Question: At the moment I am working on a prototype racing game, with an aim to get as close to 3D graphics, without having to use Flash Player 11 and/or DirectX. For this, I opted to use RotationX, RotationY and RotationZ to give me the desired effects. In order to make buildings become 3D, I created four instances of the same object and rotate/index them appropriately.
This works great, until there comes a point where there are a lot of these rotation objects on stage - Then the issues start with performance. Namely, there is none.
An example is here:
<URL>
If you follow the track around you will see that performance becomes progressively worse the more that is on stage.
Stages that I have taken to try and rectify this include:
1) Disabling Z sorting - This gave no increase in performance (to my surprise)
2) Disabling object RotationZ to follow the camera - Again, no increase in performance
3) Swapping Vector graphics for Bitmap graphics - Sadly again, no increase in performance
What exactly is causing these dramatic performance hits?
Is it just that having this many objects with 3D rotation on the stage?

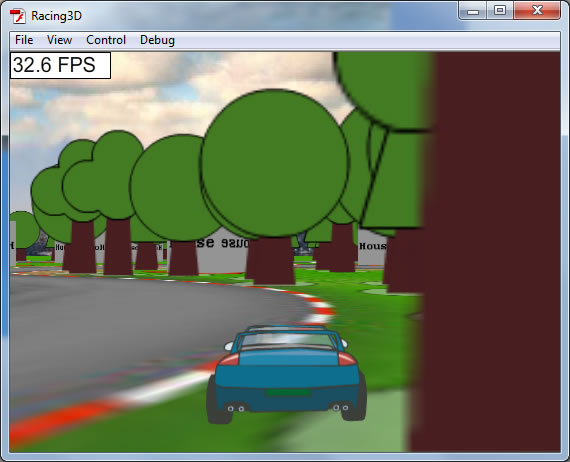
Answer: To answer my own question here, in case somebody ever gets into a similar pickle:
The problem was directed related to the FPS of the game. Having it set to (originally) 120 wasn't possible for lower-end machines to match, as such different results were being seen. When dropped to 60, it was still too high and as such when multiple rotated objects were onstage the FPS dropped too low, giving the choppy effect.
Having set the FPS maximum to 24 and doubled the maximum speed/turn, the game is now working as it should.
Moral: Lower FPS is better, if you're aiming for lower-spec machines.